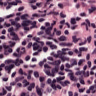
Metastatic tissue present: no